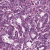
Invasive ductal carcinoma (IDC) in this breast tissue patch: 1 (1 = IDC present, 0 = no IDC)